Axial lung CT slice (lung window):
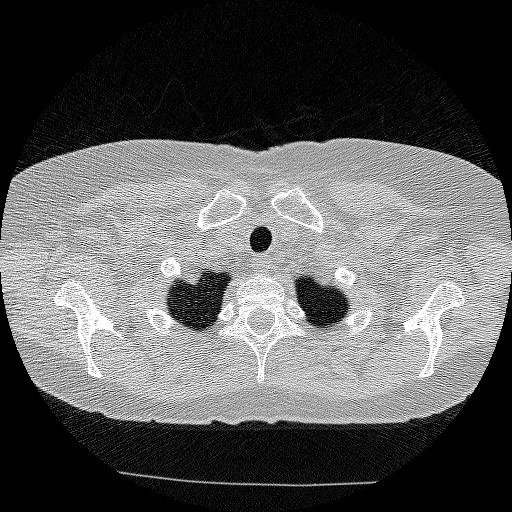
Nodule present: no